Question: I've nearly finished a game which I've noticed has low FPS & high GPU utilisation after a short while. I've run a trace to try and pinpoint the problem, however all the CPU time seems to be taken by the Cocos2D framework. Does this mean this behaviour is normal? or that I'm interpreting the results wrong? I read that idling isn't really possible when using rendering engines, but 98% CPU usage when no animation is occurring seems very wrong. Can any one shed some light on whats happening here please? or tell me what else I can post to help someone help me?

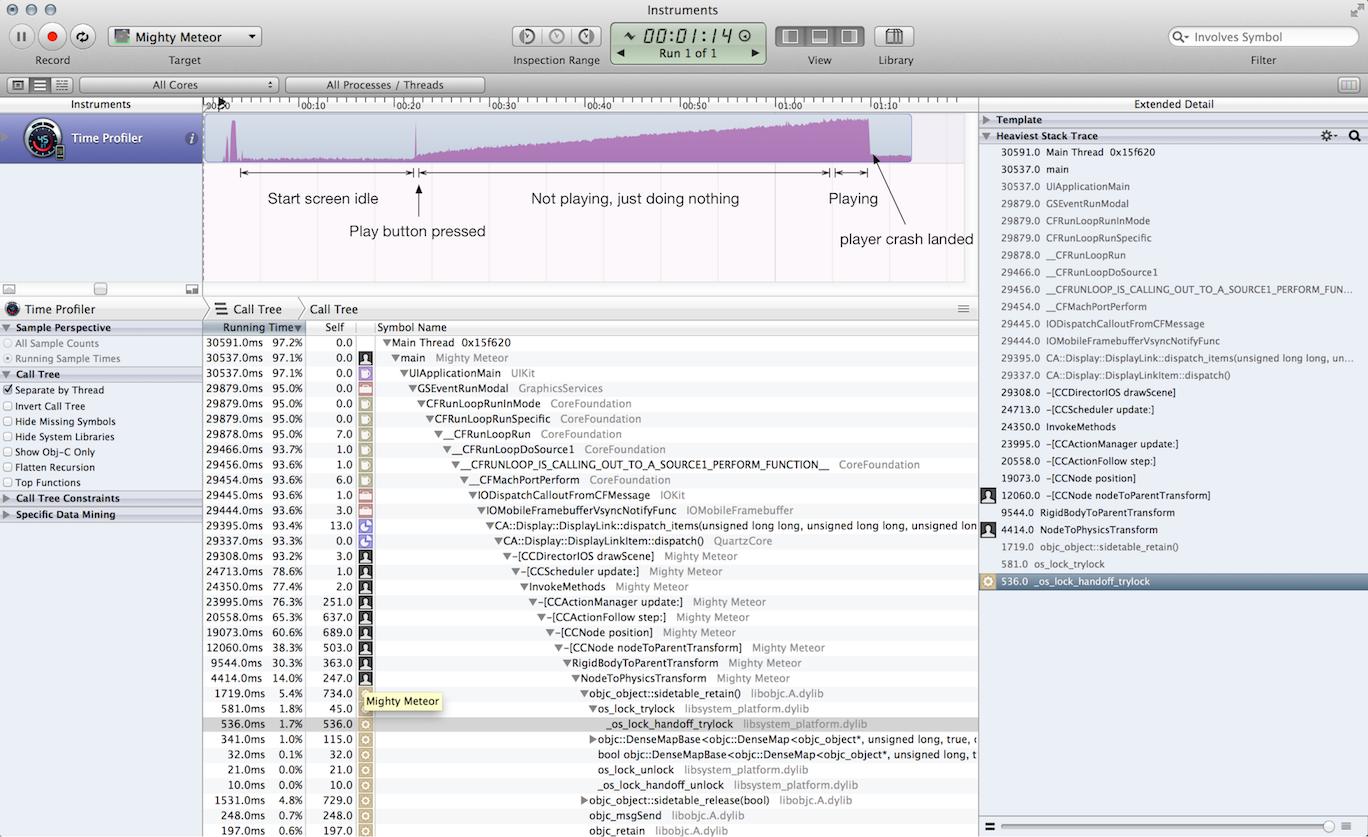
Answer: Your heaviest stack is 25 levels deep, of which 9 appear to be in your code (Mighty Meteor?). If any of those function calls on the stack are being done more times than necessary, that would explain the problem. The easiest way to bring any computer to its knees is to have it do something two, three or more times when once is enough, especially if it's done at more than one level of abstraction.
ADDED: The nine levels of calls that look like they're in your code are these:
'''
93.2% CCDirectorIOS drawScene
78.6% CCScheduler update
77.4% invokeMethods
76.3% CCActionManager update:
65.3% CCActionFollow step:
60.6% CCNode position
38.3% CCNode nodeToParentTransform
30.3% RigidBodyToParentTransform
14.0% NodeToPhysicsTransform
5.4% objc_object::sidetable_retain()
'''
It is not clear what the numbers on the left actually mean (possibly the fraction of stack traces that are equal in all the levels above), but if any function is being called N times with the same arguments, when it could be called just once, it multiplies the execution time by N. If another one of these is being called M times when it could be called just once, the slowdown factor is N*M.
And whether or not there is such a slowdown, the "hot path" .
So you cannot tell from looking at the hot path where the problem is, except to say it is likely to be in one of those nine routines at the point where it calls the one below.
(Since the percentages are in decreasing order, they cannot be inclusive time, because inclusive time must include not only the calls shown in these stack traces, but other stack traces as well, that just weren't the "heaviest".
For example, common wisdom says you should focus on the call from 'RigidBodyToParentTransform' to 'NodeToPhysicsTransform' because the number on the left drops from 30.3% to 14.0%.
But that does not mean there's lots of self time in 'RigidBodyToParentTransform', because there isn't. It could only mean that it spends even more time calling lots of other functions as well, with no single one costing more than 'NodeToPhysicsTransform'.
Also, that 14.0% on 'NodeToPhysicsTransform' does not mean that function is relatively innocent, because it could be called on other stack traces, and account for a much higher overall inclusive percent.)
(Also, ignore the "self time". In functions that call other functions it is usually inconsequential and, besides, it is included in the inclusive time.)
P.S. Does the profiler allow you to see individual stack samples? The usual argument against doing that is that you can't look at enough to get any statistical precision.
But you don't need the precision.
If something costs 30% of 1000 samples, that measurement has a standard deviation of 1.4%.
If you see it on 3 out of only 10 samples, it is still 30%, but the standard deviation is 14%, so that means the cost is roughly between 16% and 44%.
If it were only 16%, and you could easily fix it, wouldn't you?
So the statistical precision doesn't matter very much.
The crucial difference is you will be able to recognize ways to speed up the program that are not evident in the profiler's summaries.
What matters is , from a time perspective, and that's what examining a small number of random samples tells you.
That's <URL>.